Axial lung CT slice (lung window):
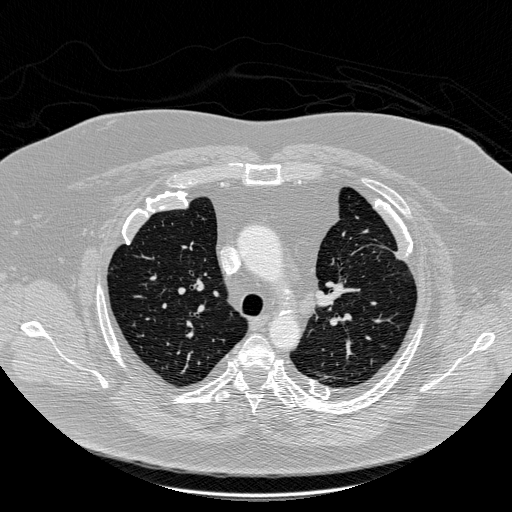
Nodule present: no